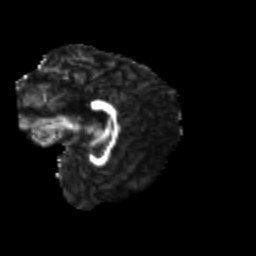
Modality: FA
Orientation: sagittal
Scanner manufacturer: siemens
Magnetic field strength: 3 T
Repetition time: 9.2 s
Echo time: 0.084 s